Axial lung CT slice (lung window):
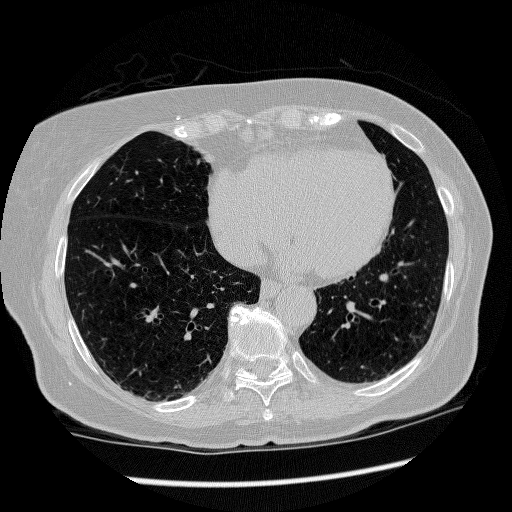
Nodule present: no